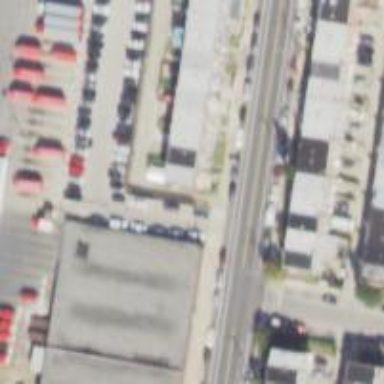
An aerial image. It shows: Alleyway designated as service road.